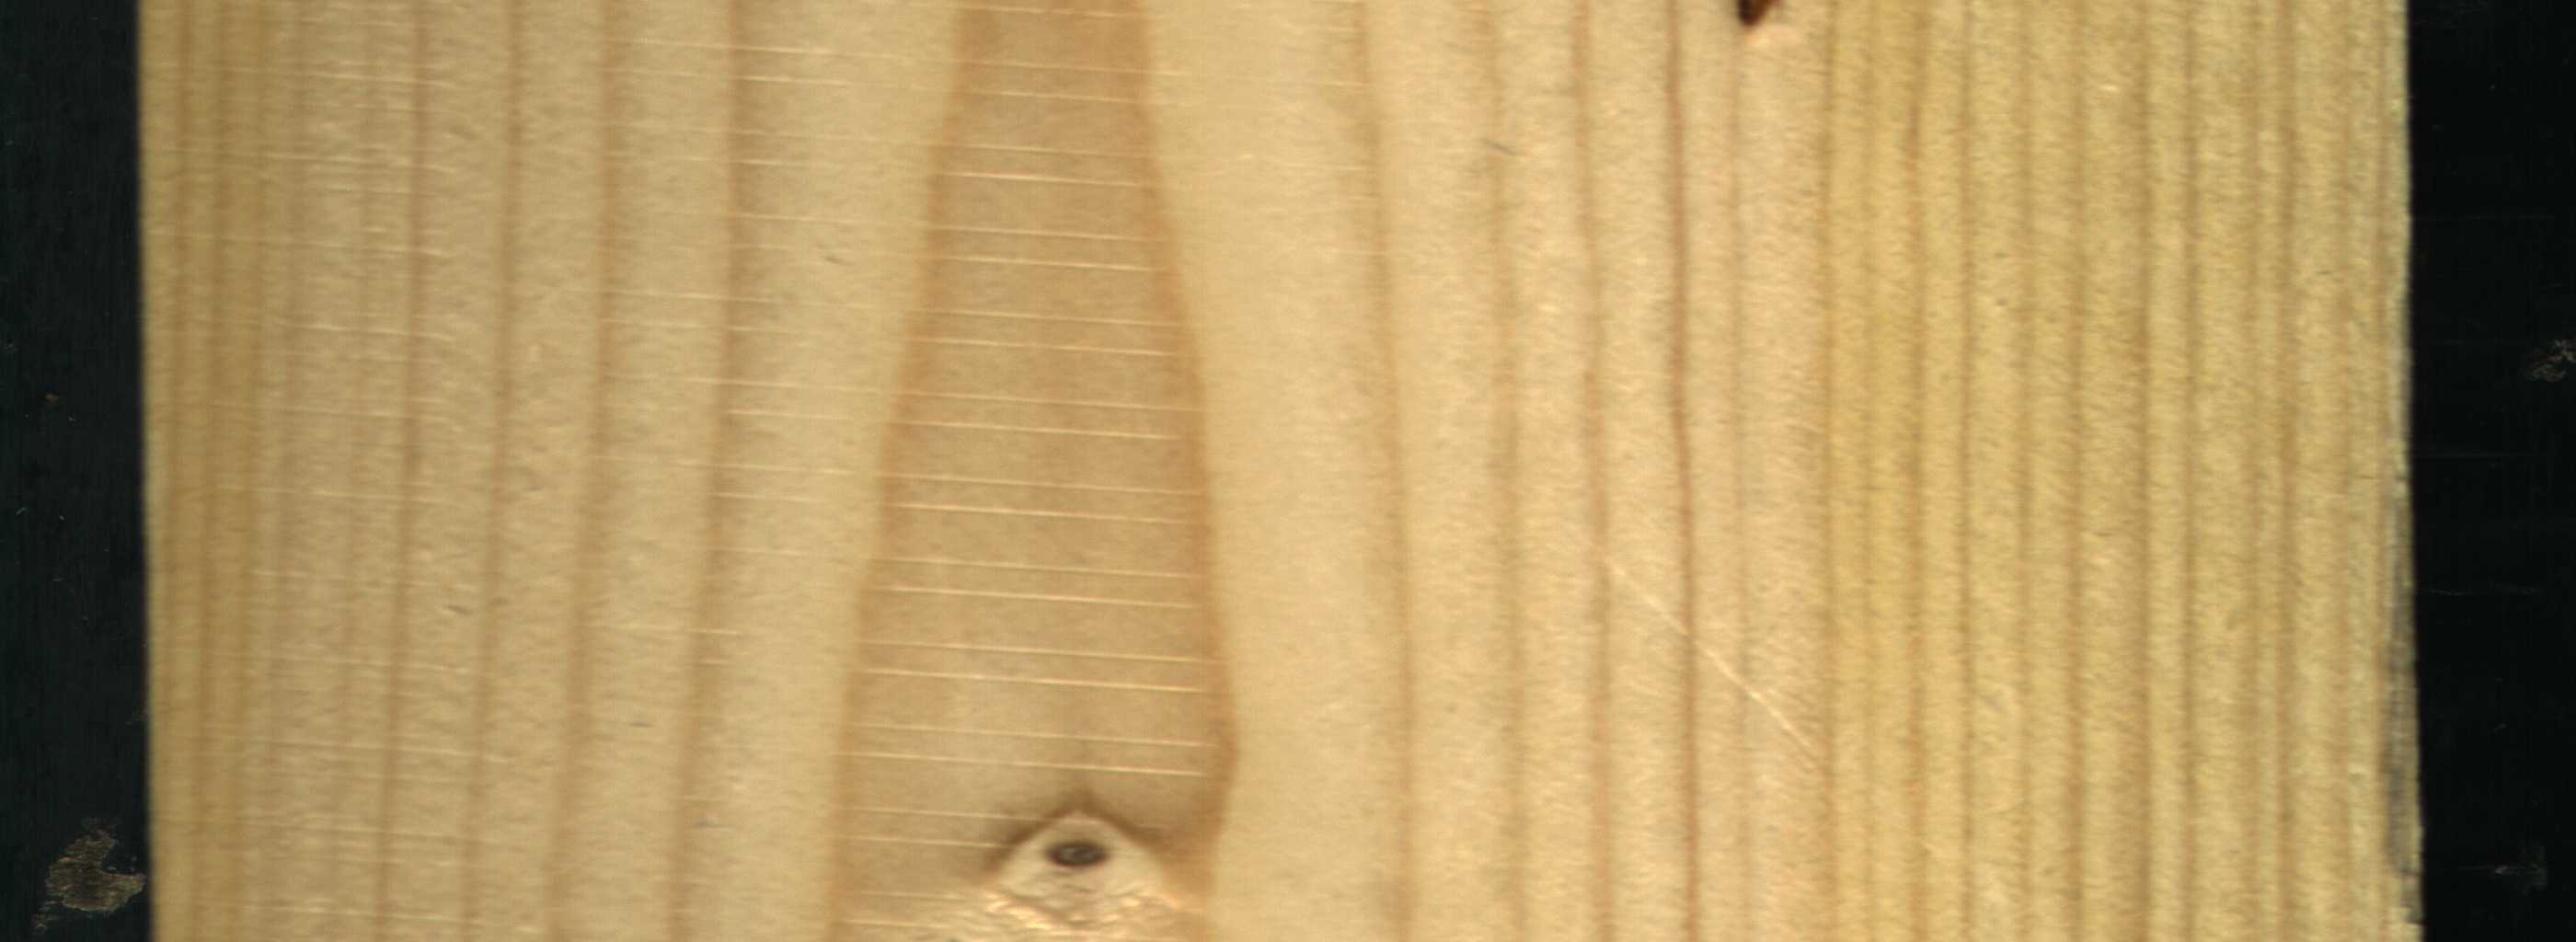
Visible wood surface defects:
resin
Live_Knot